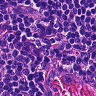
Metastatic tissue present: no